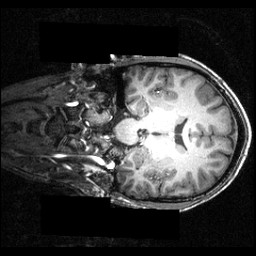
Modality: T1w
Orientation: coronal
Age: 21
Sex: male
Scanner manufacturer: siemens
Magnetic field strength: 3.951 T
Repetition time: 1.5 s
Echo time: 0.00335 s